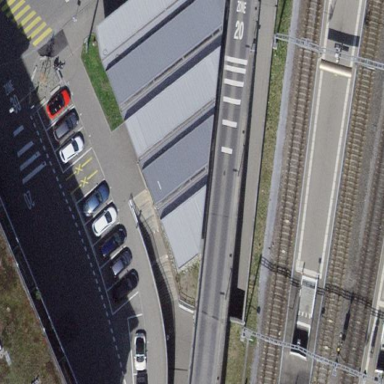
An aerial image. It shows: Bicycle parking rack on the roof of building with surface for parking.